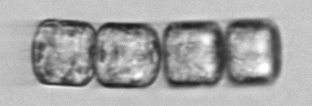
Label: Lauderia_annulata